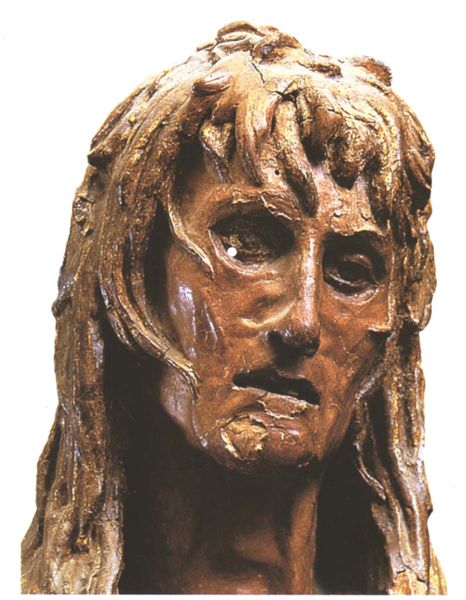
Titel: Büßende Magdalena
Künstler: Donatello
Institution: Florenz, Museo dell’Opera del Duomo
Schlagwörter: kopf, mann, braun, frau, holz, mund, nase, stirn, rot, augen, gesicht, trauer, haare, lange haare, kinn, keramik, skulptur, ton, wangen, risse, handarbeit, detail, schmal, plastik, offen, dürr, augenhöhlen, schlamm, schnitzerei, leiden, rotbraun, schmerzen, glasur, strähnen, haarsträhnen, offener mund, hohl, beschädigt, büßerin, langhaarig